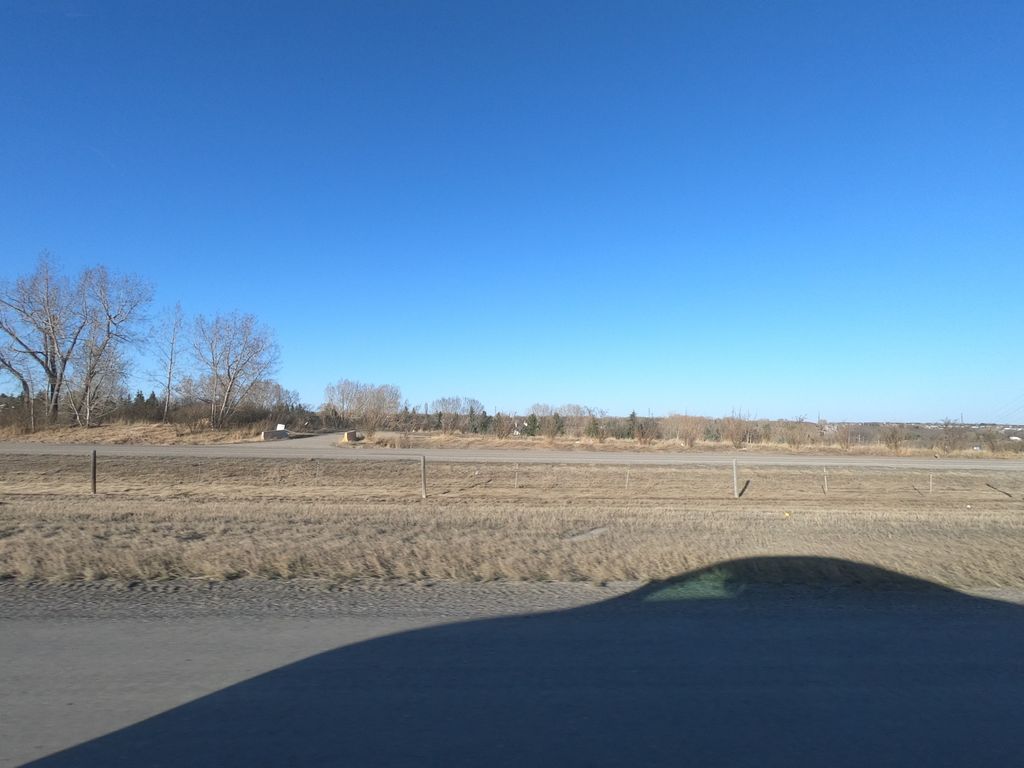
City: calgary